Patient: sex M, age 54
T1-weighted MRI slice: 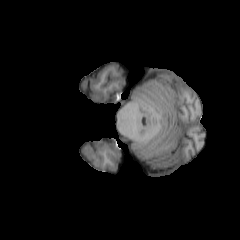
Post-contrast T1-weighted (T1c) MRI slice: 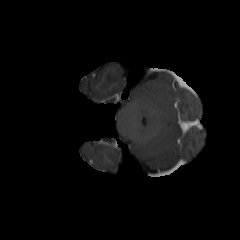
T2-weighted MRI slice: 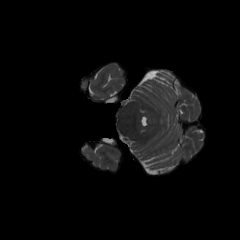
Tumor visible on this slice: no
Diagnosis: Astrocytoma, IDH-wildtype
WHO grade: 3